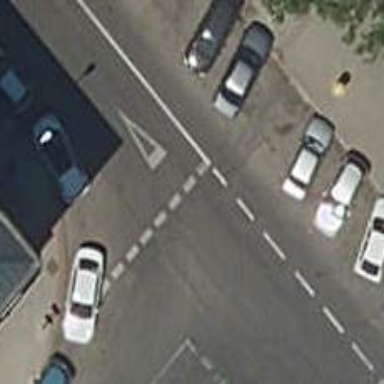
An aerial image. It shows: Road with "give way" sign.